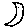
Label: moon